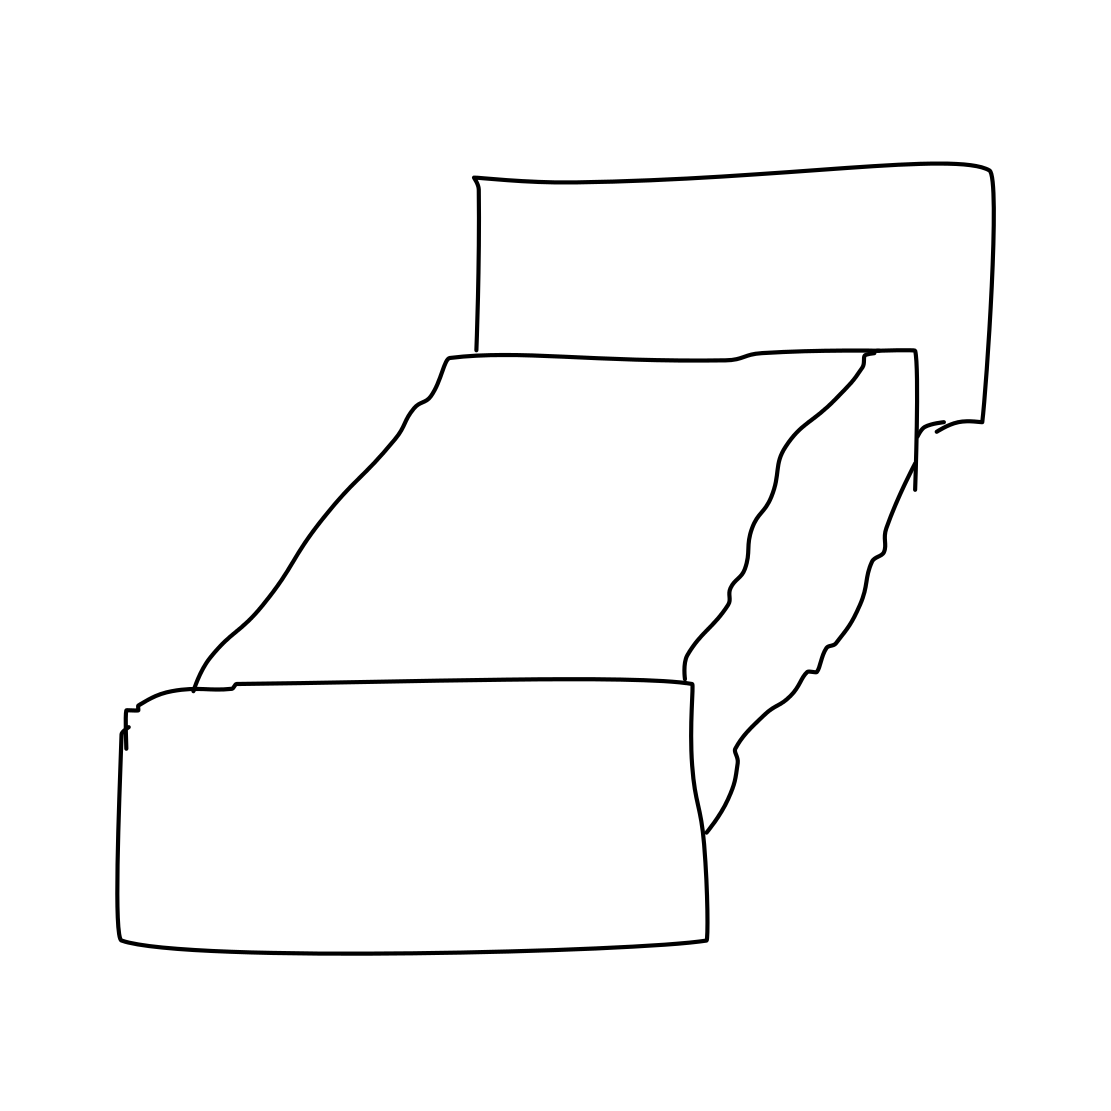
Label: bed